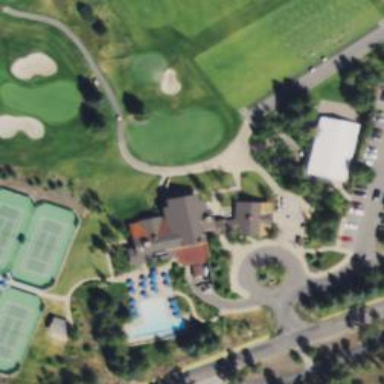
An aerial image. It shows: Golf clubhouse.